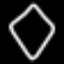
Label: diamond